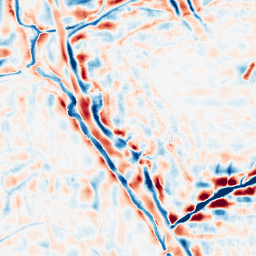
Category: wavelet
Decomposition family: wavelet_dwt
Decomposition parameters: wavelet: db4
level: 4
Upsampling method: quadratic
Upsampling parameters: scale: 2
Upsampling scale: 2